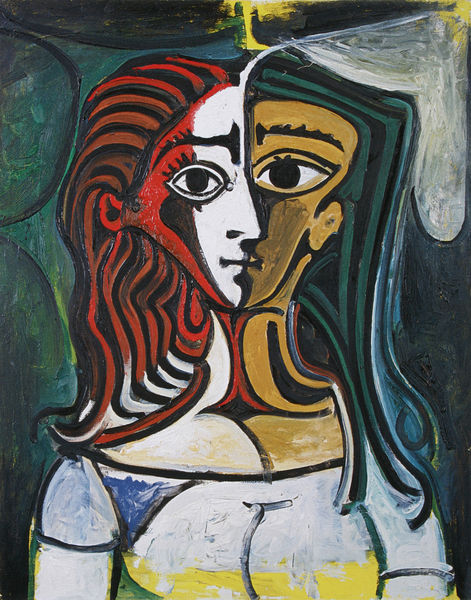
Titel: Jacqueline
Künstler: Pablo Picasso
Institution: Privatsammlung
Schlagwörter: blau, dunkel, kopf, körper, schatten, weiß, gelb, grün, kubismus, mädchen, ocker, braun, brust, busen, frau, frisur, grau, haar, kleid, licht, mund, ohr, profil, schwarz, blick, dame, rot, beige, malerei, gesichter, augen, gesicht, mensch, ärmel, bildnis, hals, portrait, porträt, öl, pastos, auge, haare, kind, augenbrauen, dekolletee, en face, frontal, ohren, lächeln, brüste, liebe, zwei, moderne, farben, linien, büste, augenbraue, lachen, ehefrau, picasso, geliebte, geteilt, freundin, pablo picasso, aquryl, um 1960, jaqueline